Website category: university
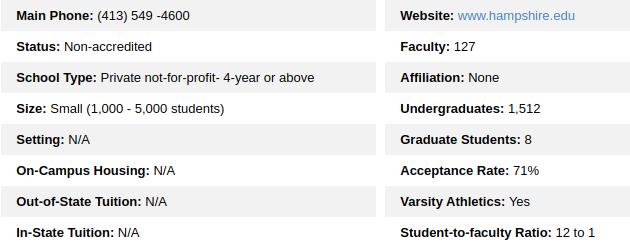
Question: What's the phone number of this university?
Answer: (413) 549 -4600

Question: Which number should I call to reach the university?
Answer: (413) 549 -4600

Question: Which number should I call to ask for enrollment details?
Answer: (413) 549 -4600

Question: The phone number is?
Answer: (413) 549 -4600

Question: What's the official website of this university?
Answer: www.hampshire.edu

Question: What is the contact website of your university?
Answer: www.hampshire.edu

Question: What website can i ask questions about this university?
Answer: www.hampshire.edu

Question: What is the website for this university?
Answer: www.hampshire.edu

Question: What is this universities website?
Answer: www.hampshire.edu

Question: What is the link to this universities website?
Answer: www.hampshire.edu

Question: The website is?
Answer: www.hampshire.edu

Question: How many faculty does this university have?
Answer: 127

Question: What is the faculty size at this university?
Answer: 127

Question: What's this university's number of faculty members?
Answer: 127

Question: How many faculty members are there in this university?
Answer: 127

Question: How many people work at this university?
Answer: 127

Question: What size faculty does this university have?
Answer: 127

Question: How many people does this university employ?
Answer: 127

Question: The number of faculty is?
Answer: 127

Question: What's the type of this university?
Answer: Private not-for-profit- 4-year or above

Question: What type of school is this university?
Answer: Private not-for-profit- 4-year or above

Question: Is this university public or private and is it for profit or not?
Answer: Private not-for-profit- 4-year or above

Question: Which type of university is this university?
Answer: Private not-for-profit- 4-year or above

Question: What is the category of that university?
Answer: Private not-for-profit- 4-year or above

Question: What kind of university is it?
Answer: Private not-for-profit- 4-year or above

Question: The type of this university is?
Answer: Private not-for-profit- 4-year or above

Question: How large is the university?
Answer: Small (1,000 - 5,000 students)

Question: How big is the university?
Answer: Small (1,000 - 5,000 students)

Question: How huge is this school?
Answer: Small (1,000 - 5,000 students)

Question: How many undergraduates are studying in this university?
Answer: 1,512

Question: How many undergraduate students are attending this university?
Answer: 1,512

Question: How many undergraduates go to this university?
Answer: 1,512

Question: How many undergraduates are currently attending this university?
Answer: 1,512

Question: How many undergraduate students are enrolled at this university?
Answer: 1,512

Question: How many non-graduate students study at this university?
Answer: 1,512

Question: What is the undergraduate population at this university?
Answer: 1,512

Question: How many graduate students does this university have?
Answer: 8

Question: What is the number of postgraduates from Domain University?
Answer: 8

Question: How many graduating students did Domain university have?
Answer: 8

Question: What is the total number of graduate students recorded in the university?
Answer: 8

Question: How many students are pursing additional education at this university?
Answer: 8

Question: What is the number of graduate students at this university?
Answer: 8

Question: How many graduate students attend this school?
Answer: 8

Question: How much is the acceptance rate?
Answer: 71%

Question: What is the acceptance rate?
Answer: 71%

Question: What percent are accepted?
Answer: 71%

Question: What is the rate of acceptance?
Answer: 71%

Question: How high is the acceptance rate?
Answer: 71%

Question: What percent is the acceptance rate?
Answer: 71%

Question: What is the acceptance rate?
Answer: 71%

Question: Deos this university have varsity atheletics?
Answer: Yes

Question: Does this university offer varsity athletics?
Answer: Yes

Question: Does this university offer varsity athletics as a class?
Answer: Yes

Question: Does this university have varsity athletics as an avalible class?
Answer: Yes

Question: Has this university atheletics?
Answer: Yes

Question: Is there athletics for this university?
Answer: Yes

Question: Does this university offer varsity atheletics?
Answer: Yes

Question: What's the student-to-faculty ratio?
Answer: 12 to 1

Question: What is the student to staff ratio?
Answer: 12 to 1

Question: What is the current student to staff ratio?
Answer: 12 to 1

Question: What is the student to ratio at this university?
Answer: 12 to 1

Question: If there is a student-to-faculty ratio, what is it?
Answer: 12 to 1

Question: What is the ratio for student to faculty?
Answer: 12 to 1

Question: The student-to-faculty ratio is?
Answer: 12 to 1